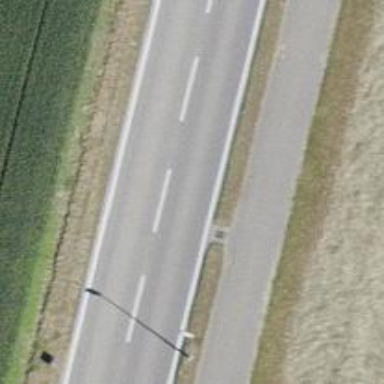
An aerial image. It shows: Secondary road with cycle track alongside.